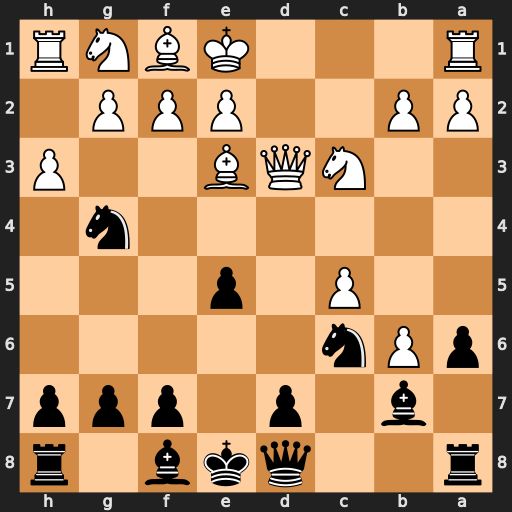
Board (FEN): r2qkb1r/1b1p1ppp/pPn5/2P1p3/6n1/2NQB2P/PP2PPP1/R3KBNR
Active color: b
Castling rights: KQkq
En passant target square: -
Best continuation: Nb4 hxg4 Nxd3+